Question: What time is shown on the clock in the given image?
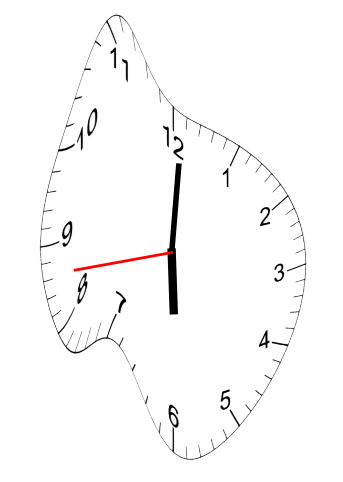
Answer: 06:00:43